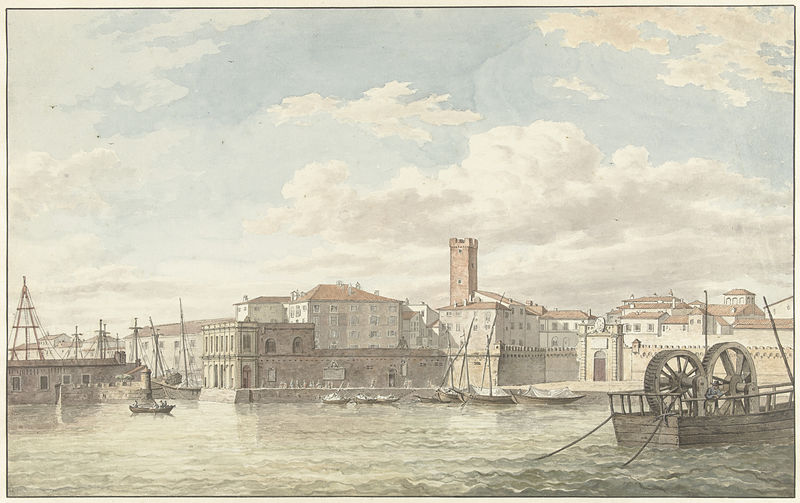
Titel: De haven van Civitavecchia
Künstler: Jean Grandjean
Standort: Amsterdam
Institution: Rijksmuseum
Schlagwörter: blue, people, white, painting, windows, cloud, clouds, sky, boat, building, sea, ship, water, houses, river, boats, cloudy, rope, sail, town, buildings, harbor, harbour, ships, paint, chimney, port, wheel, industry, wheels, dock, cloudy sky, ropes, 하늘, 그림, 항구, 색감이 연하다, 바다가 파란색이 아니다, 굴뚝이 눈에 보임